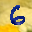
Label: 6